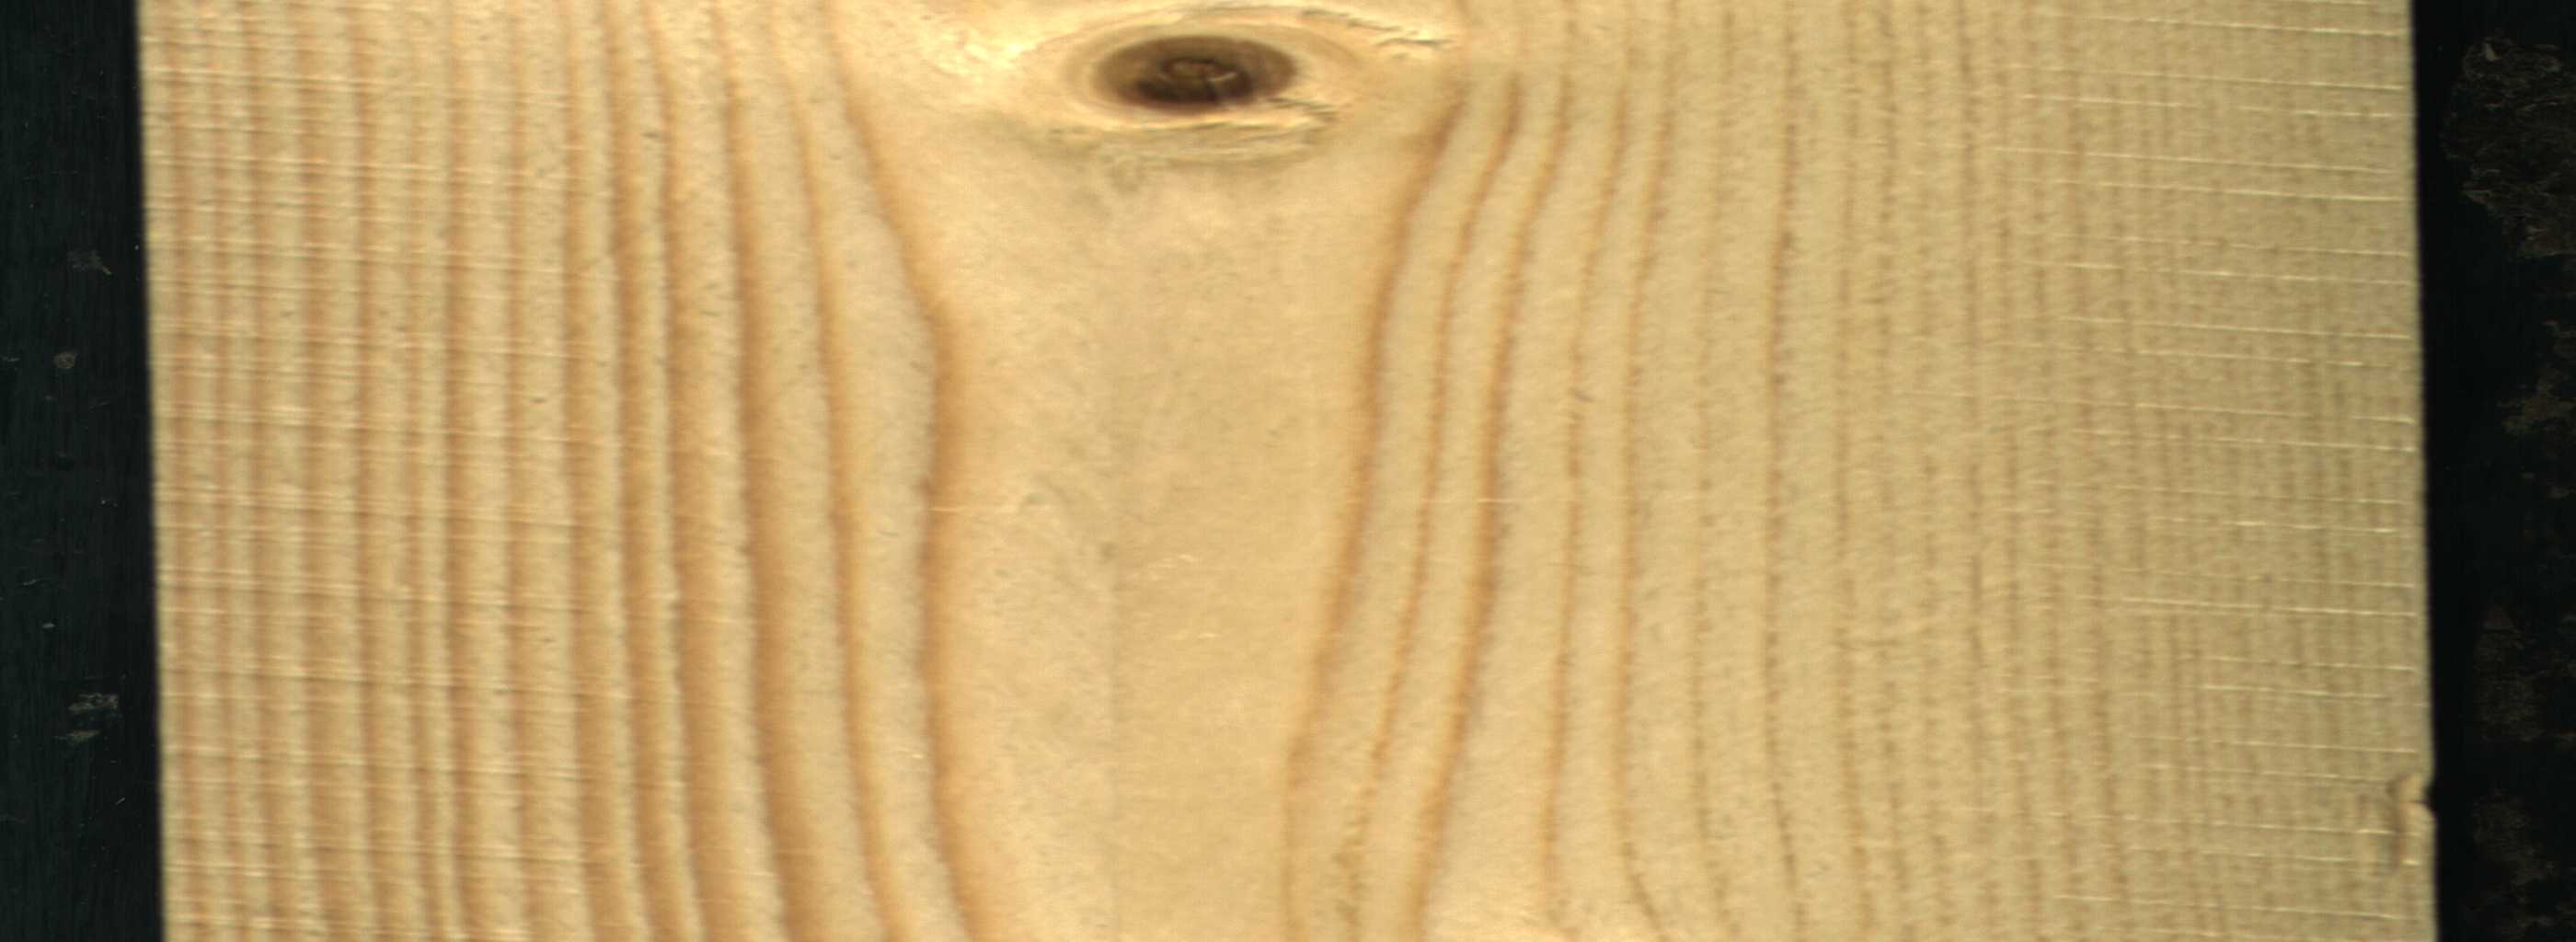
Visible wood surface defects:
Live_Knot